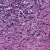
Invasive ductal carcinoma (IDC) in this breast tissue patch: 1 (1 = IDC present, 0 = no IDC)